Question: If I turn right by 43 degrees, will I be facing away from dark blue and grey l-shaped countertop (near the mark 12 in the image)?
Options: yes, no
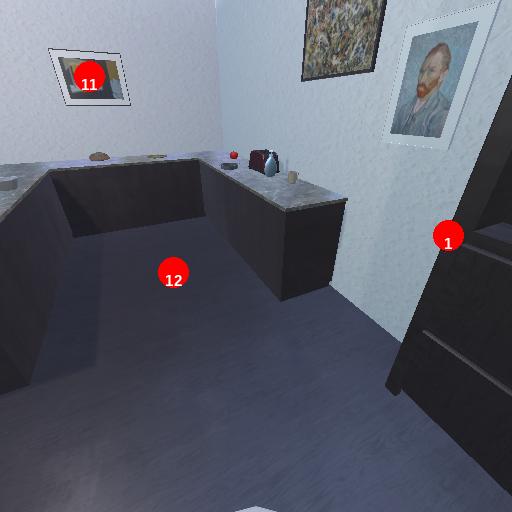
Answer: yes